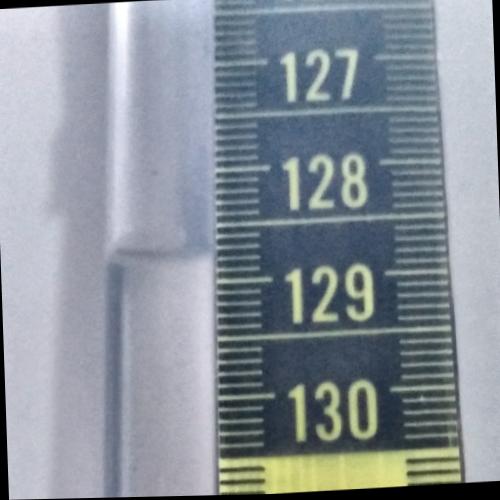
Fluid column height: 128.8 cm